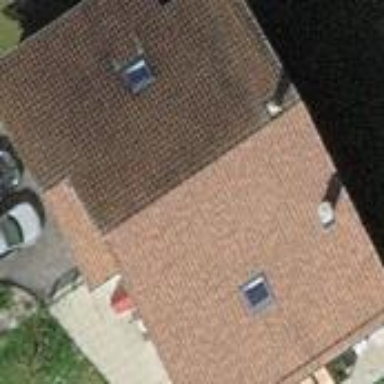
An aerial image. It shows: Simple house.